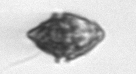
Label: Kryptoperidinium_triquetrum